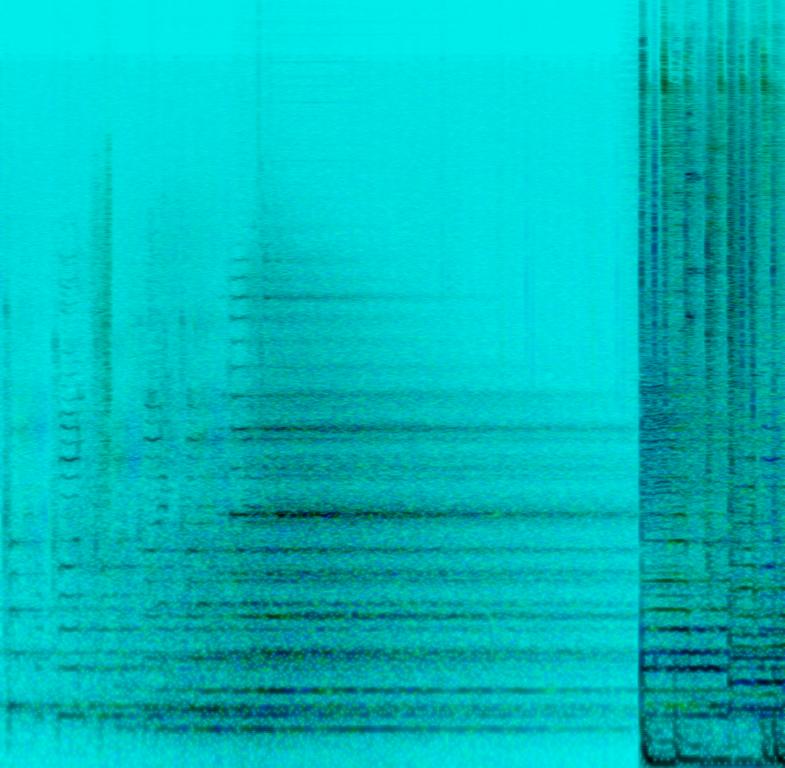
The low quality recording features a reverse processed low pitched female vocal, followed by punchy kick and snare hits, shimmering hi hats, synth keys chords and groovy bass. There are some crackling in the recording and it sounds energetic and exciting.